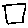
Label: square